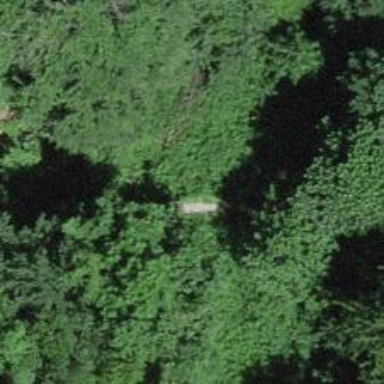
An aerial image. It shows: Path on the ground.